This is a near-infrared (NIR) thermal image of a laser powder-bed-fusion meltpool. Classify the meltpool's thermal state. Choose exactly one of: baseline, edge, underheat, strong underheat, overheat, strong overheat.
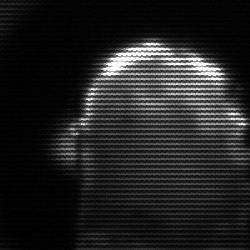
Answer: strong underheat